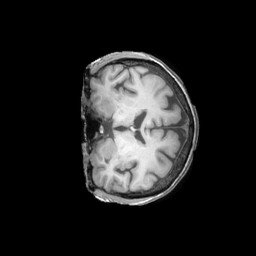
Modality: T1w
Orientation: coronal
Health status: ill
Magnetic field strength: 3 T